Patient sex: F
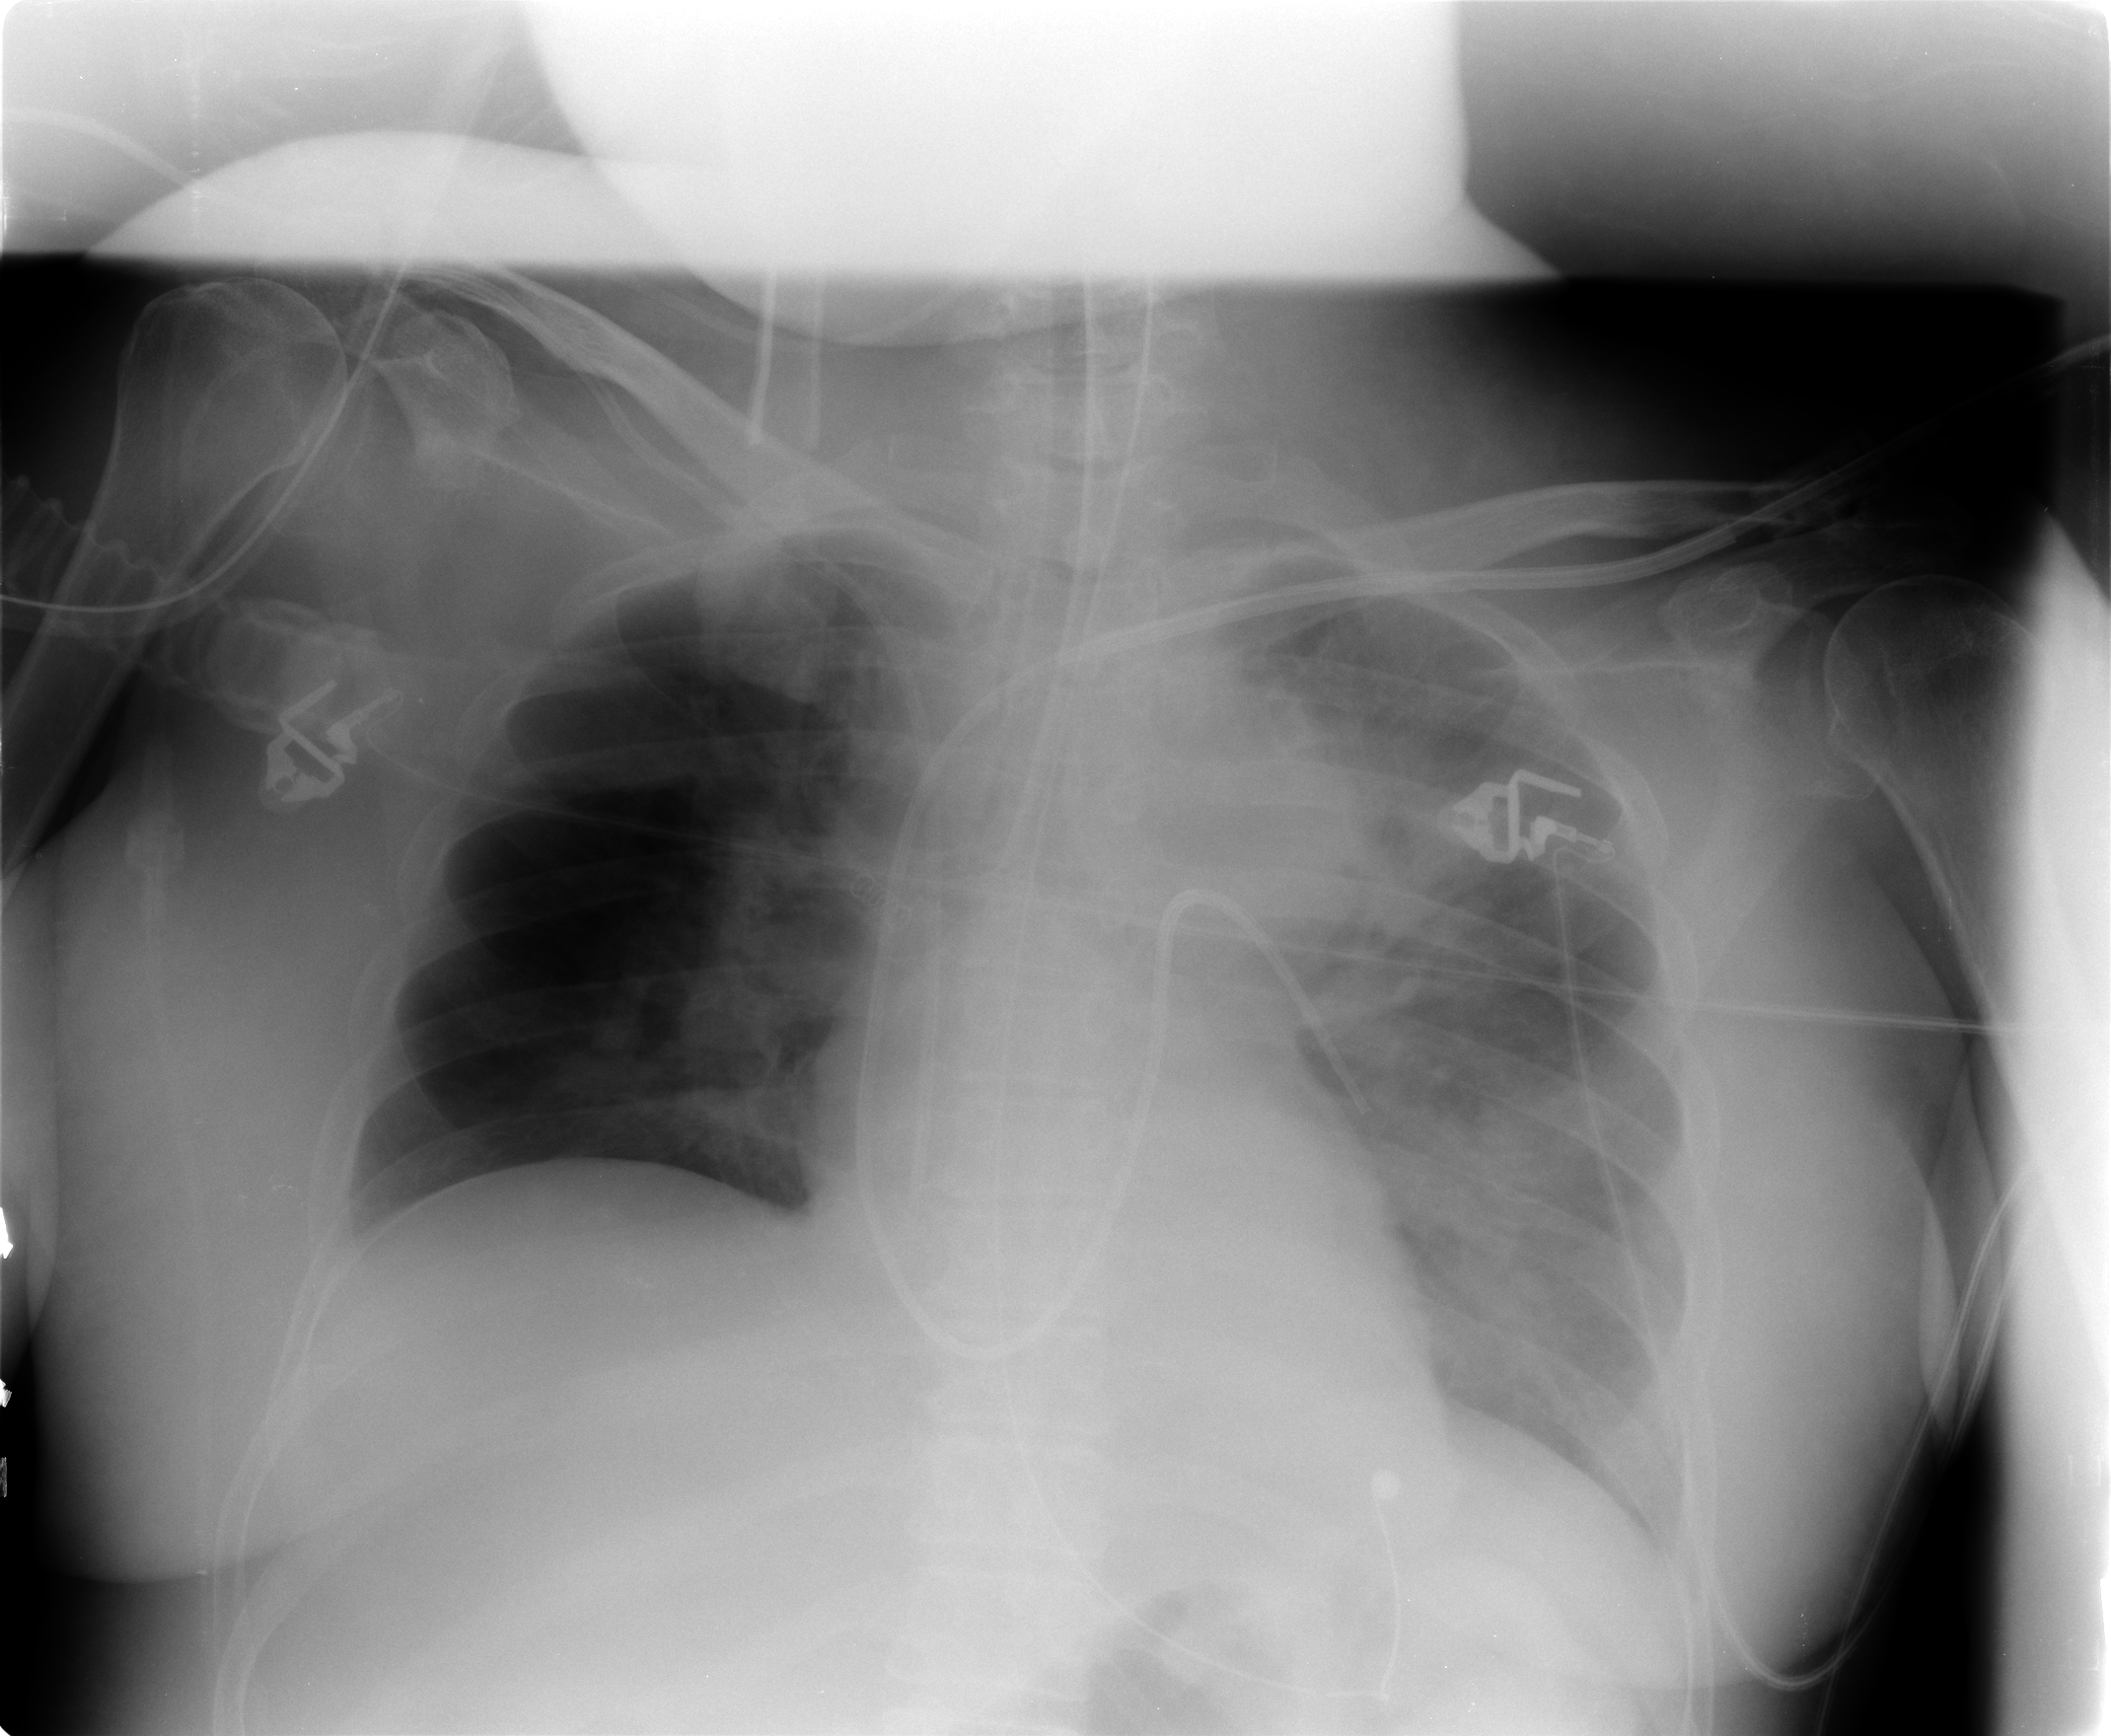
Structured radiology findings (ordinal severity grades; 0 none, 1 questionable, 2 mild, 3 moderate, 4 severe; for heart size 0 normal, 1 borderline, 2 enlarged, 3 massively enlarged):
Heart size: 0
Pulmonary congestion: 0
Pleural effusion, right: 2
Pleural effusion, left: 2
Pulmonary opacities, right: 1
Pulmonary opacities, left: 3
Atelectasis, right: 0
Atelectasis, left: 2